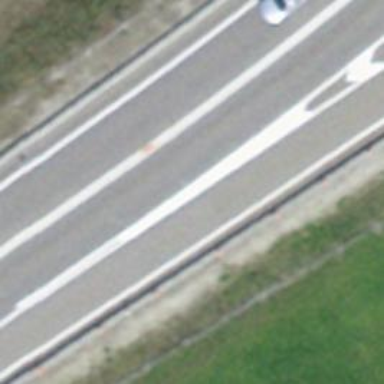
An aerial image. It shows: Trunk link highway with asphalt surface.